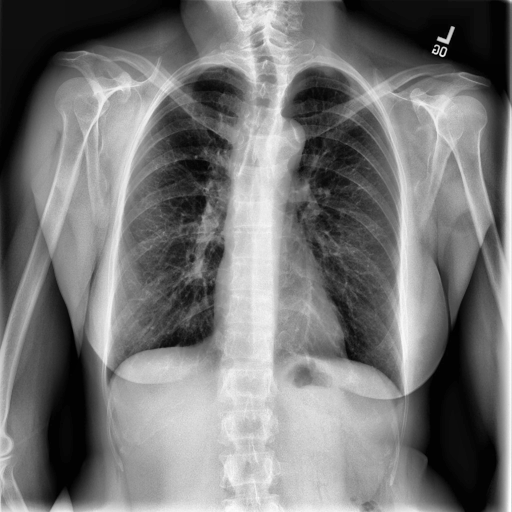
Finding: NORMAL